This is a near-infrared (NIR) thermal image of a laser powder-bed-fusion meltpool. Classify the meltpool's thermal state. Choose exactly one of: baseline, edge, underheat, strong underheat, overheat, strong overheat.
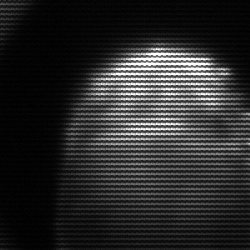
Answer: edge